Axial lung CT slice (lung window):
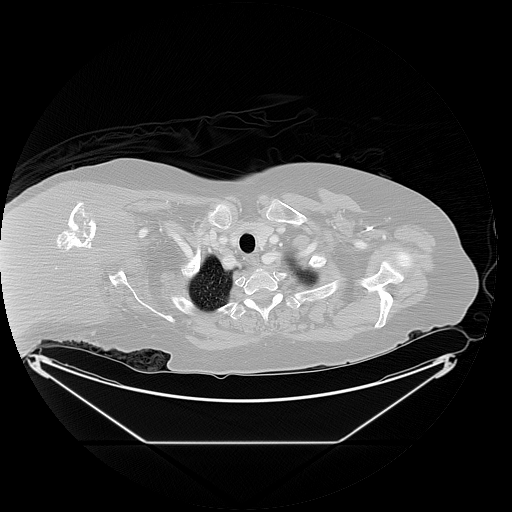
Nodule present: no